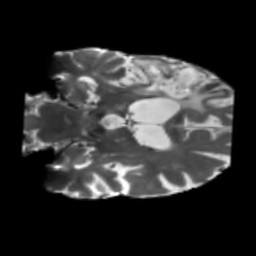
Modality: T2w
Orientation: coronal
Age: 71
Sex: male
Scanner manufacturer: siemens
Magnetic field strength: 3 T
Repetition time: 5.25 s
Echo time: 0.08 s